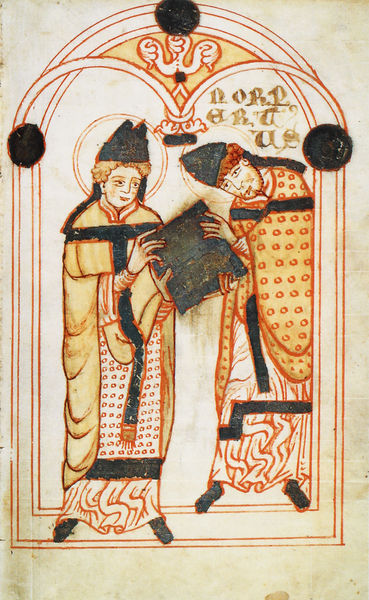
Titel: Vita Norberti
Institution: München, Bayerische Staatsbibliothek
Schlagwörter: gelb, männer, rot, malerei, rahmen, gold, gewänder, farbig, schrift, bogen, zwei, bischof, papst, bögen, buch, religion, seite, text, kreise, heiligenschein, mittelalter, priester, bischöfe, mitra, heilige, sakral, latein, buchmalerei, religin, faarbig